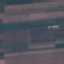
Label: AnnualCrop